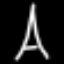
Label: The Eiffel Tower